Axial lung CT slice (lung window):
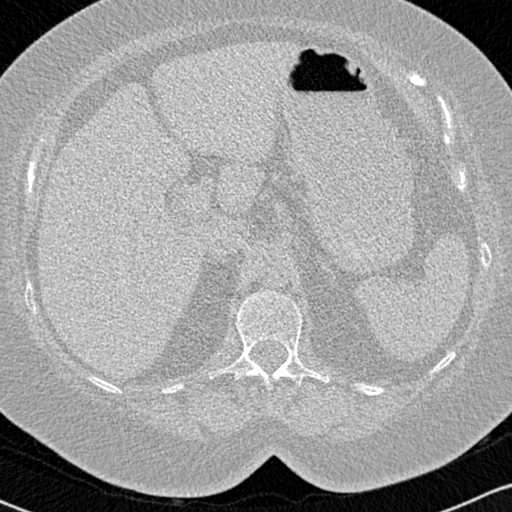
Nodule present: no